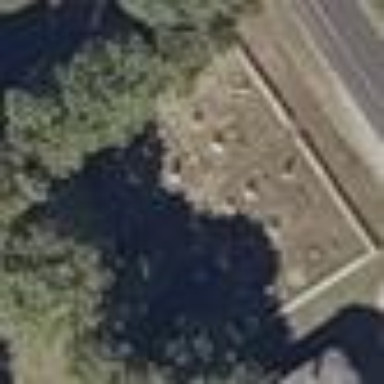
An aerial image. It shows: Graveyard.